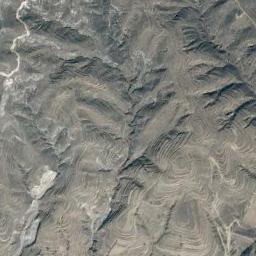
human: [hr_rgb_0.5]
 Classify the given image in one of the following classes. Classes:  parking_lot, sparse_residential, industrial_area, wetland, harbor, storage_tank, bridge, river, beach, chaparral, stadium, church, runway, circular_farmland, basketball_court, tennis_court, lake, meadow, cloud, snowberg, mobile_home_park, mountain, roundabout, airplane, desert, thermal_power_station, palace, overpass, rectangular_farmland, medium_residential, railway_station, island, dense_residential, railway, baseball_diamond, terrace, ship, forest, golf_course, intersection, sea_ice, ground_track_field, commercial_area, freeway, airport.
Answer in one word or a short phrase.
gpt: mountain